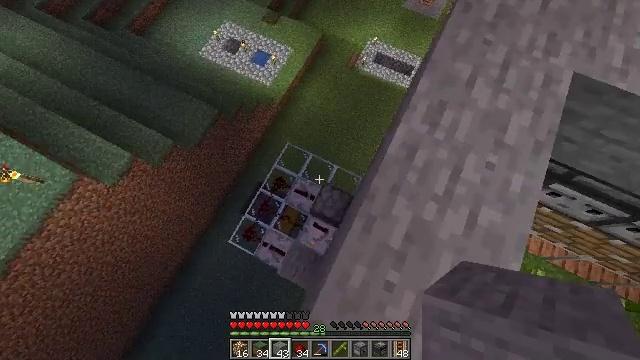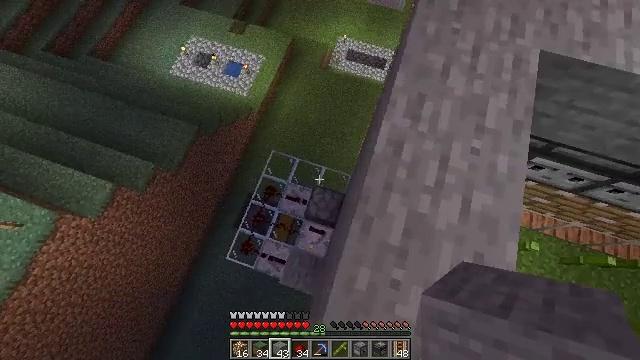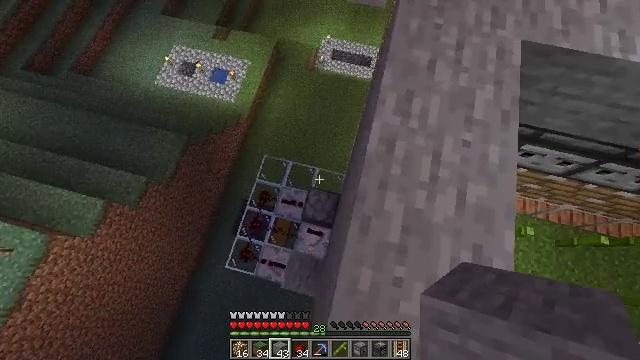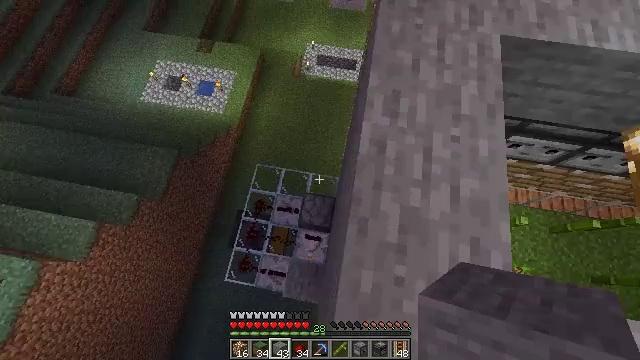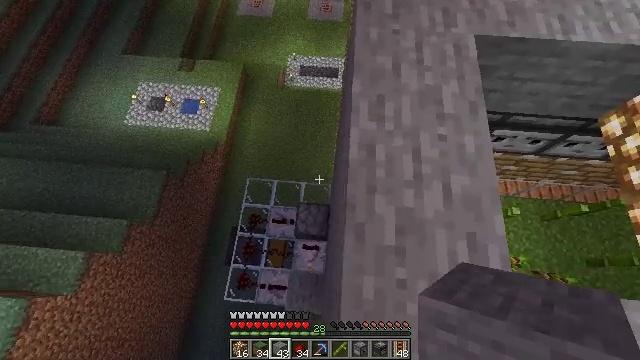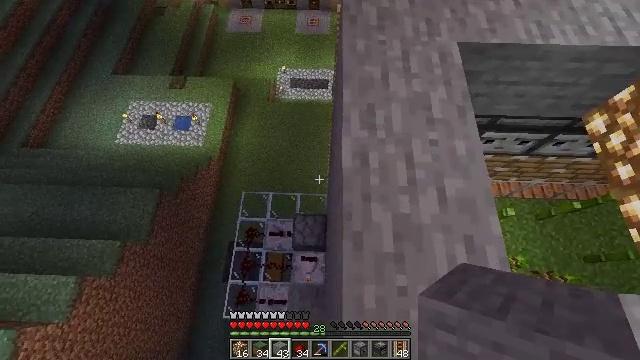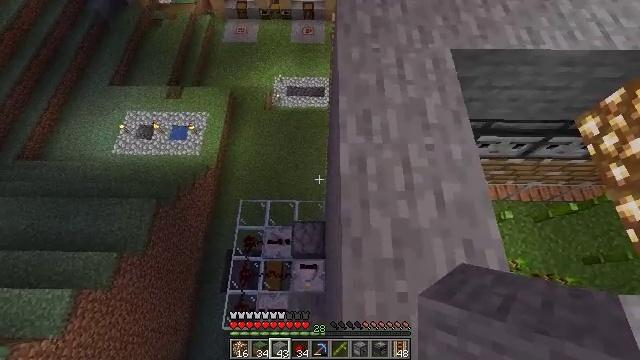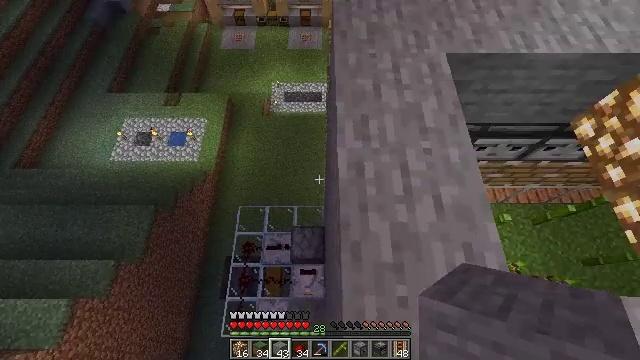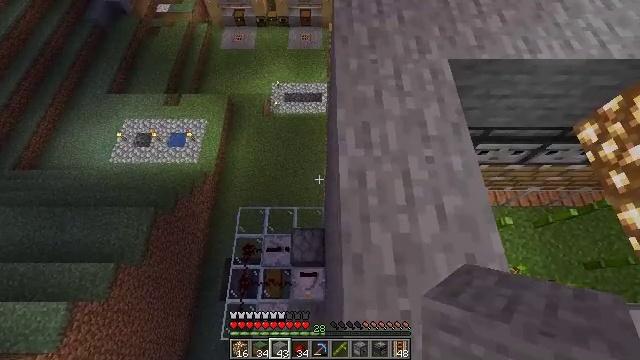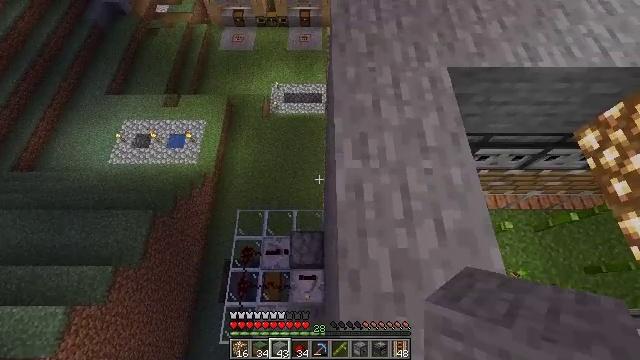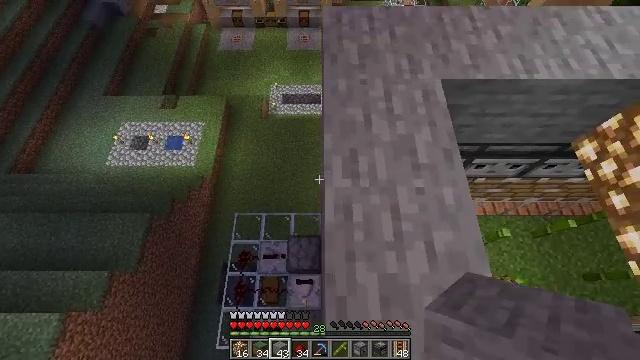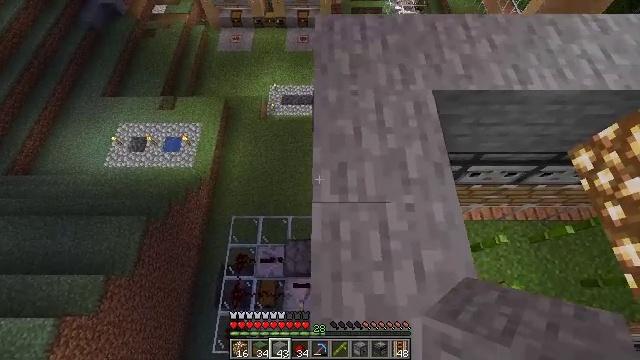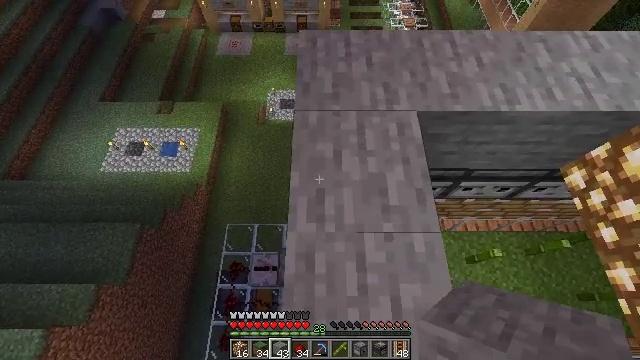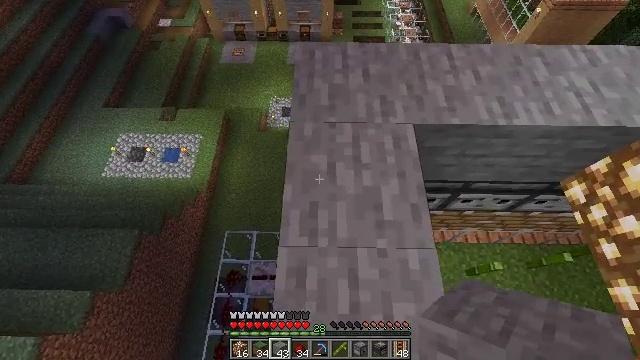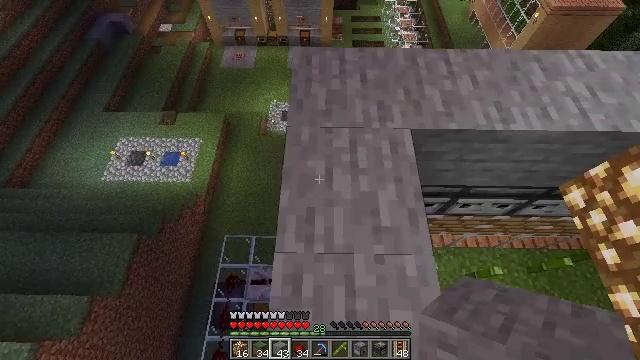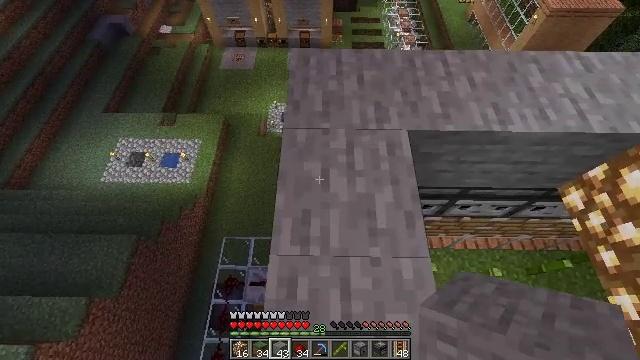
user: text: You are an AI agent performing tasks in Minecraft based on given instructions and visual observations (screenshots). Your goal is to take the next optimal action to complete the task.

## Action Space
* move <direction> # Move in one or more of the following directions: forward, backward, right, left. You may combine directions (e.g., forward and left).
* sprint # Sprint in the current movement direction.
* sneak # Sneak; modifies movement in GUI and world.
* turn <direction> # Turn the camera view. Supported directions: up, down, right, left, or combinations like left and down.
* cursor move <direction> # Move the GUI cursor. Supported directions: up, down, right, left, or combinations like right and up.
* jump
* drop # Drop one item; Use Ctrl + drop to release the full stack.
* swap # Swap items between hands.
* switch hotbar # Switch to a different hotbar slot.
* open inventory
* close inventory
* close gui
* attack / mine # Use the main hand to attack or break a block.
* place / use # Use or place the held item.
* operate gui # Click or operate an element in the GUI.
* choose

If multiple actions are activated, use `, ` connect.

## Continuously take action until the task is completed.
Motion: motion action
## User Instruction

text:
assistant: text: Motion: turn right
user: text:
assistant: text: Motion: turn right
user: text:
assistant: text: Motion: turn right and up
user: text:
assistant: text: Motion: turn right and up
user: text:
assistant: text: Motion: turn right and up
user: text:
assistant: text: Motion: turn right and up
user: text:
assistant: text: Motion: turn up
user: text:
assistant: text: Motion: move forward
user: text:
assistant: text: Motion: move forward and move right
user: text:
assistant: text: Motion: move forward and move right
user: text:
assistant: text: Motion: move forward and move right
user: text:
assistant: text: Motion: no_op
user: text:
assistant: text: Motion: turn up
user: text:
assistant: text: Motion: no_op
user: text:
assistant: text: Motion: no_op
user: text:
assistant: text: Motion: no_op
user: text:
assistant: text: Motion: move forward, turn right
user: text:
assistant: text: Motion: move forward
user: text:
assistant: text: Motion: move forward
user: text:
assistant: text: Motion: move forward
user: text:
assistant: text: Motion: move forward
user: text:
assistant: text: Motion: move forward
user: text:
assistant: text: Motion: no_op
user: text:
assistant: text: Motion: no_op
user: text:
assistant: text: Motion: turn left and down
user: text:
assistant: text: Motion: turn left and down
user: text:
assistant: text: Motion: turn left and down
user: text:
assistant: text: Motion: turn left and down
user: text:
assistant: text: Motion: turn left and down
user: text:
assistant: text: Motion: turn left